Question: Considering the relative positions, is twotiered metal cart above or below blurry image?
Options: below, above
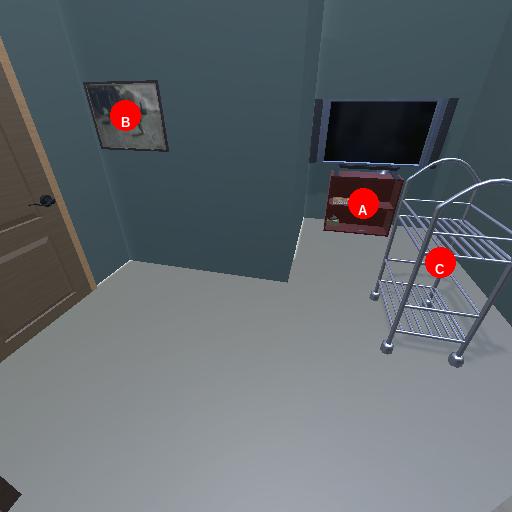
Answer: below